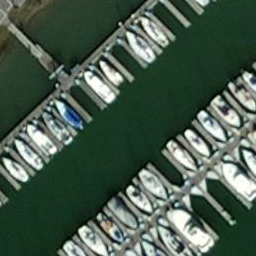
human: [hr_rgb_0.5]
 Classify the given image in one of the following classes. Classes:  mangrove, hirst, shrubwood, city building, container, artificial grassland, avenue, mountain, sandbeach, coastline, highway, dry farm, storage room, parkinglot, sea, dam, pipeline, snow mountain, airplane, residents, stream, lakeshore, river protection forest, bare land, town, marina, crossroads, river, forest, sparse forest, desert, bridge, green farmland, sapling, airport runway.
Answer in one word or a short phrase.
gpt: marina